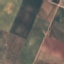
Label: AnnualCrop